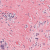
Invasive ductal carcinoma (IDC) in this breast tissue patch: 1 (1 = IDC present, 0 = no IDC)